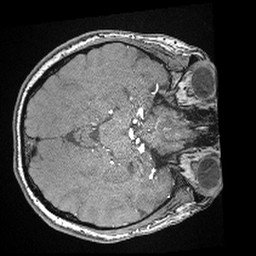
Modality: angio
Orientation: axial
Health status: ill
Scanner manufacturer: siemens
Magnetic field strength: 3 T
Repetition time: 0.021 s
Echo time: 0.00343 s